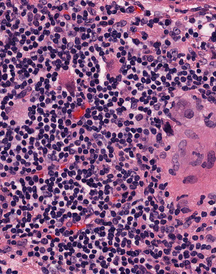
Tumor epithelial tissue: no
Tumor-associated stroma tissue: yes
Normal tissue: no